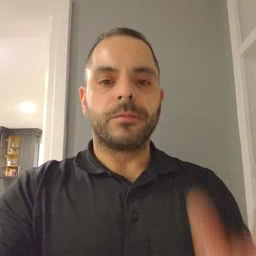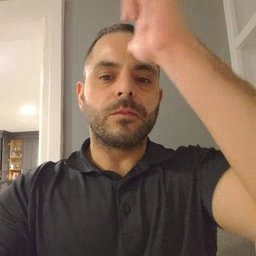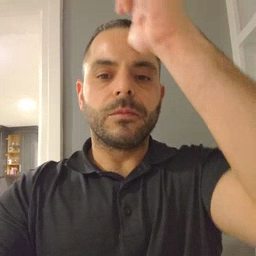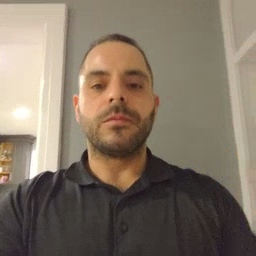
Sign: hen